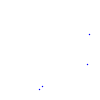
Particle: proton